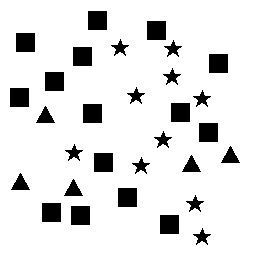
Squares: 15
Triangles: 5
Stars: 10
Total shapes: 30